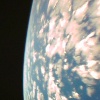
Label: cloud